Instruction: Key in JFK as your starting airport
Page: home
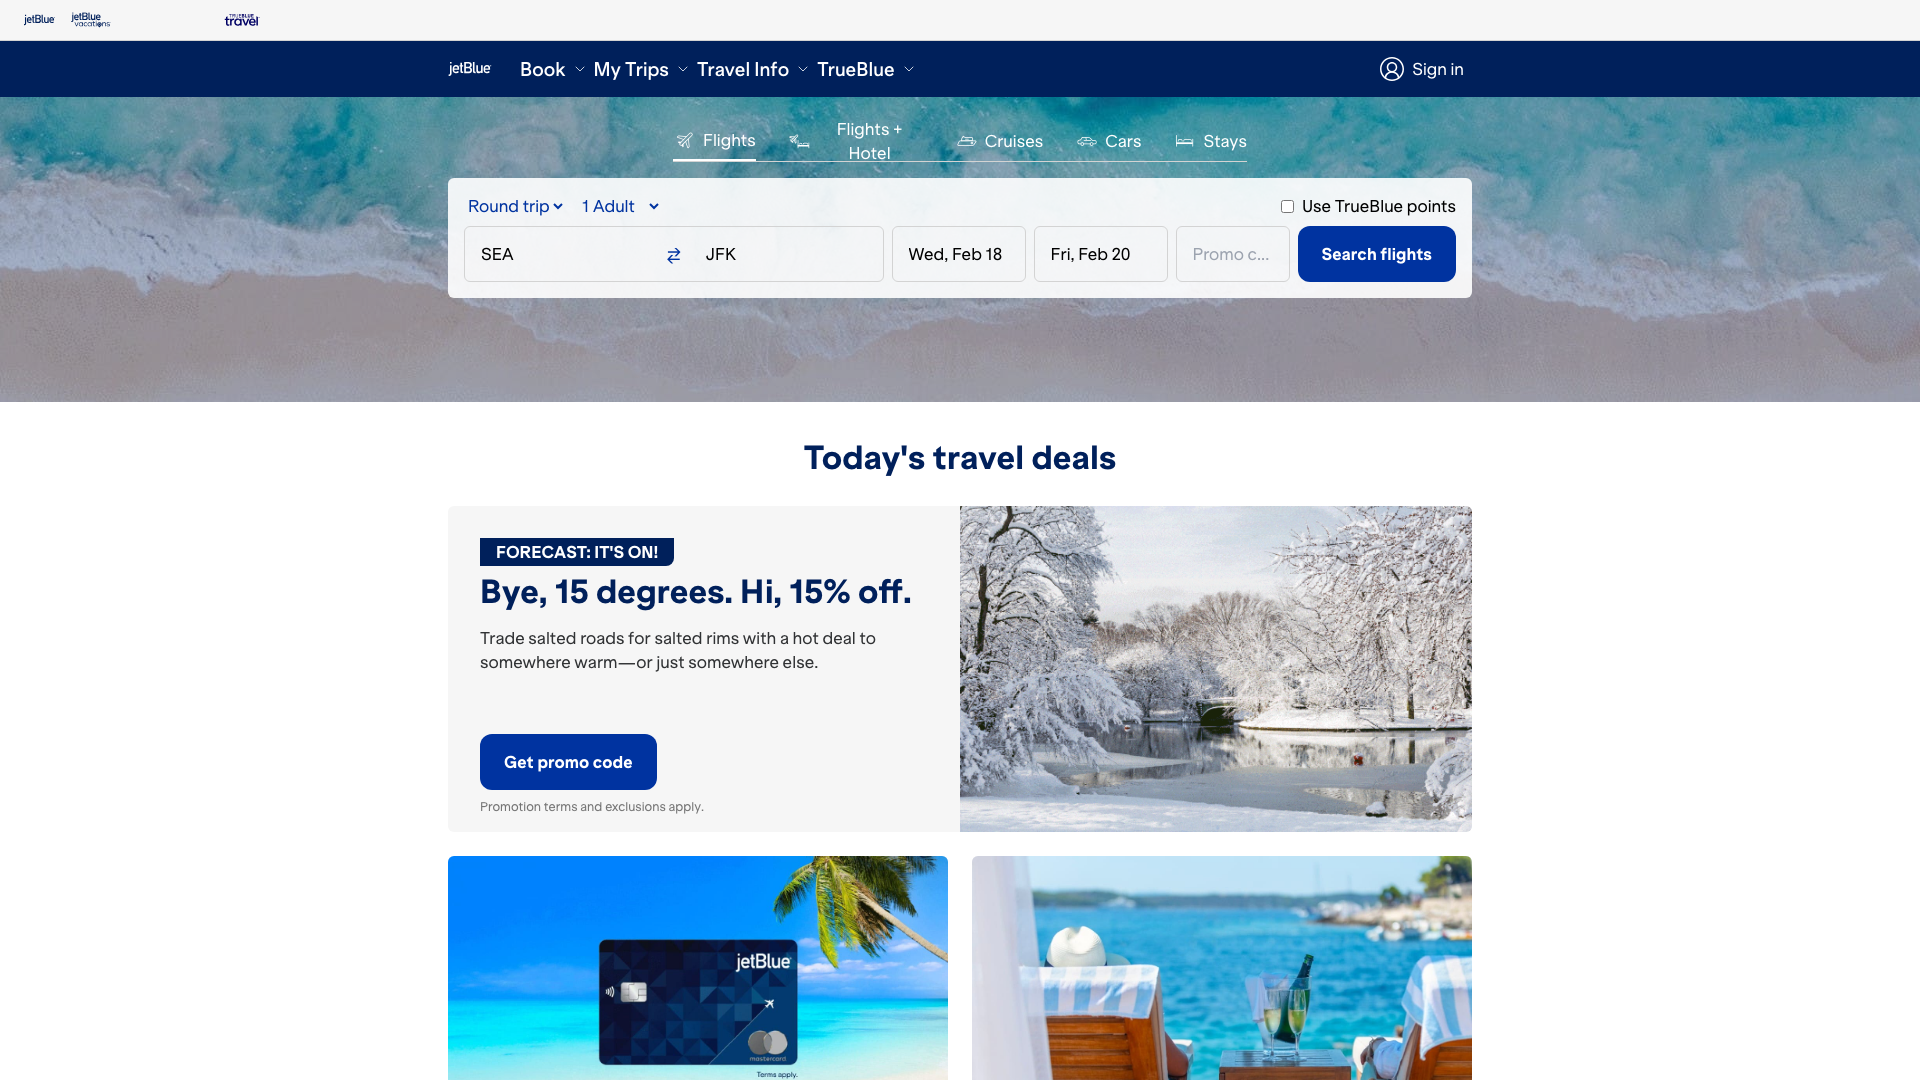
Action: type